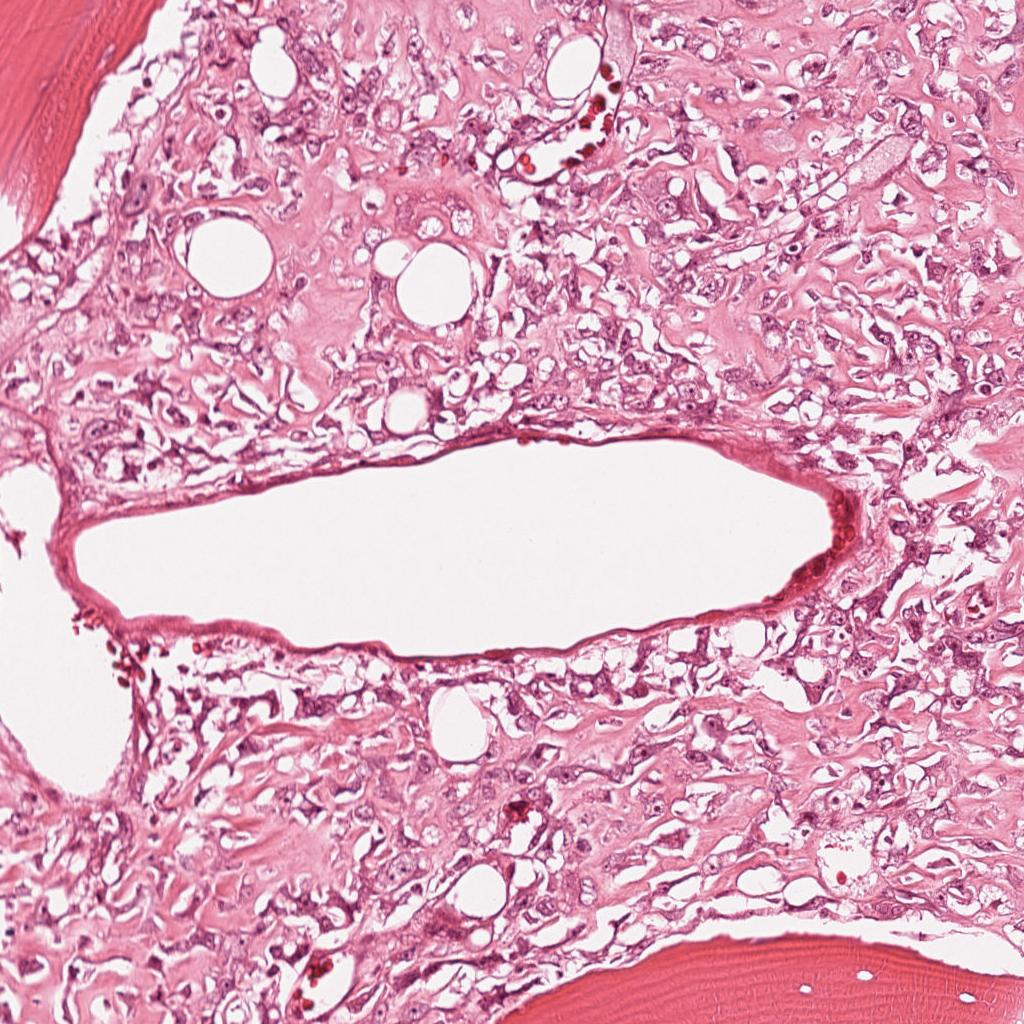
Label: Viable